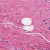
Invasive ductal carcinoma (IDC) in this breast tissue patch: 0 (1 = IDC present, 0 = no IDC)